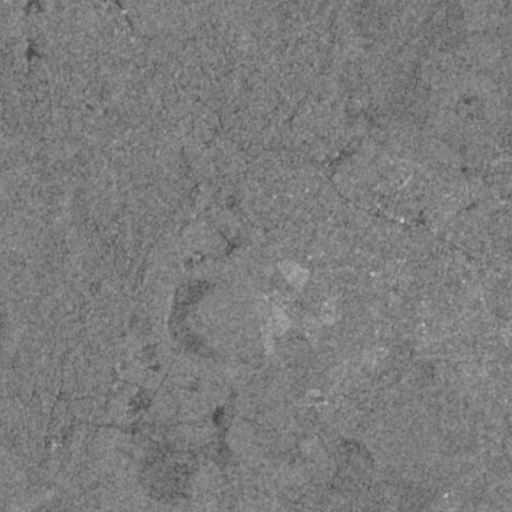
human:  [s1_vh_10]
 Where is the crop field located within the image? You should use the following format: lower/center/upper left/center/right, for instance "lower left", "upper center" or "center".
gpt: The crop field is located in the center of the image.
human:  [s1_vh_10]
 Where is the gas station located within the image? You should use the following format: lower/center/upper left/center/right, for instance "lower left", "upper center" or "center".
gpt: The gas station is located in the center right of the image.
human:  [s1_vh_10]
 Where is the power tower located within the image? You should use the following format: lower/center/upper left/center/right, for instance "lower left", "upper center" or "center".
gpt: The power tower is located in the upper left of the image.
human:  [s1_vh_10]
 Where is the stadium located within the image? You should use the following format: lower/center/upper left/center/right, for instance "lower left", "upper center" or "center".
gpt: The stadium is located in the lower right of the image.
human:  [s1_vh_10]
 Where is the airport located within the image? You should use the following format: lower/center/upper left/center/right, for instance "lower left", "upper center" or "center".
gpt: There is no airport in the image.

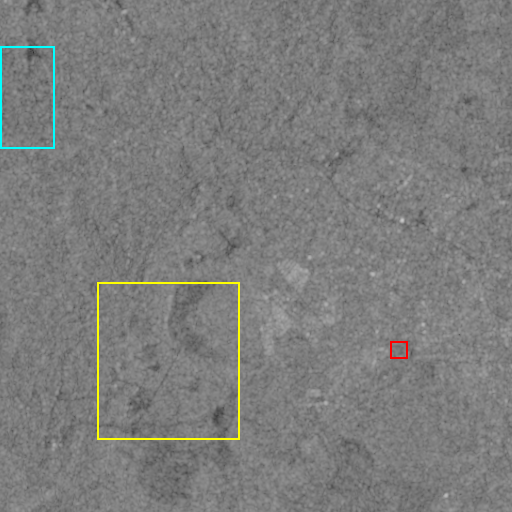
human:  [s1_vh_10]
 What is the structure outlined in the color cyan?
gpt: The structure outlined in cyan is a park.
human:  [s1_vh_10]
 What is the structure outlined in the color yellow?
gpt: The structure outlined in yellow is a quarry.
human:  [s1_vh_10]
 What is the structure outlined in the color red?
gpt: The structure outlined in red is a stadium.
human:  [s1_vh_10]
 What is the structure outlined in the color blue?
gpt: There is no blue outline.